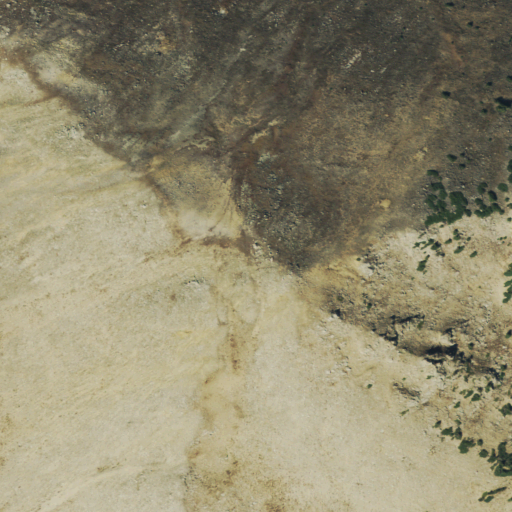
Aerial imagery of mountain in Colorado named Parry Peak containing shrub and grassland